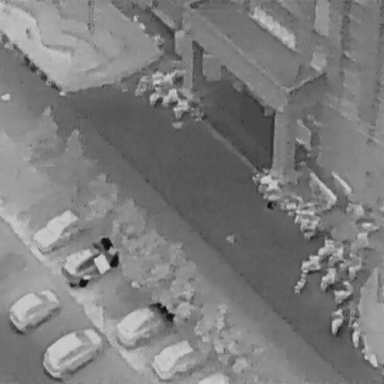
There are seven Cars in the infrared image.